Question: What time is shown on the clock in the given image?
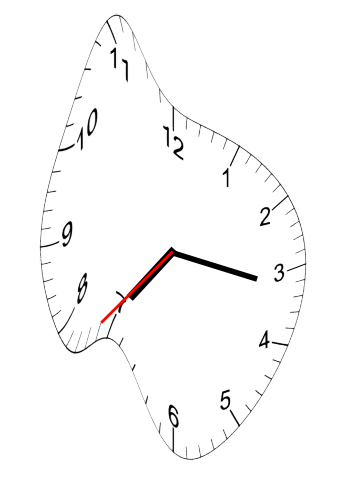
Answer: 07:16:37